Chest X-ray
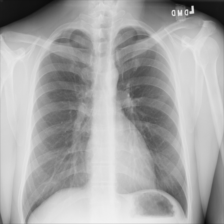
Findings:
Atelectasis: negative
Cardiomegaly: negative
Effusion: negative
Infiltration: negative
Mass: negative
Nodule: negative
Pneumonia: negative
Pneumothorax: negative
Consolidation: negative
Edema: negative
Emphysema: negative
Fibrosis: negative
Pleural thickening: negative
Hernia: negative